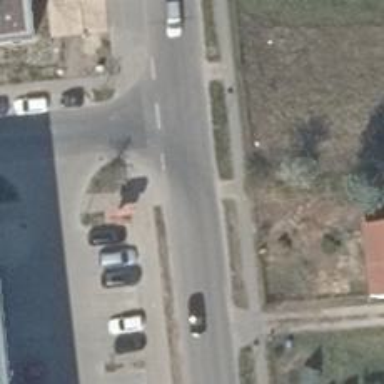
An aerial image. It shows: Unmarked crossing on the road.